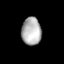
Tissue: lung
Cell type: Epithelial cells
Senescence score: 0.5453
Nuclear area (px): 534
Mean DAPI intensity: 177.013